Question: Trying to set wider the underline tag in text. Is it possible to widen the underline using the css? I tried to use the css width but nothings happen.
<URL>
'''
<u>Paragraph</u>
'''
'''
u {
width: 40px;
}
'''

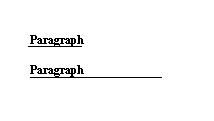
Answer: Use a '<span>' instead of '<u>'. Add a border-bottom and some padding right and that'll be that.
HTML
'''
<span>Some text</span>
'''
CSS
'''
span {
border-bottom: 1px solid black;
padding-right: 40px;
}
'''
<URL>